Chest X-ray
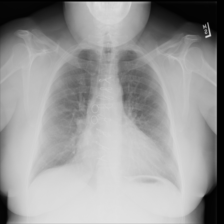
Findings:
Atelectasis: negative
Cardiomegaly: negative
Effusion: negative
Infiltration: negative
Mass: negative
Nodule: negative
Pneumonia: negative
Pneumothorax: negative
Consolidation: negative
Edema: negative
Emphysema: negative
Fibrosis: negative
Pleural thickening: negative
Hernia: negative